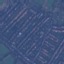
Land use / land cover class: Residential